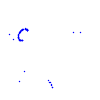
Particle: proton